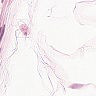
Metastatic tissue present: no